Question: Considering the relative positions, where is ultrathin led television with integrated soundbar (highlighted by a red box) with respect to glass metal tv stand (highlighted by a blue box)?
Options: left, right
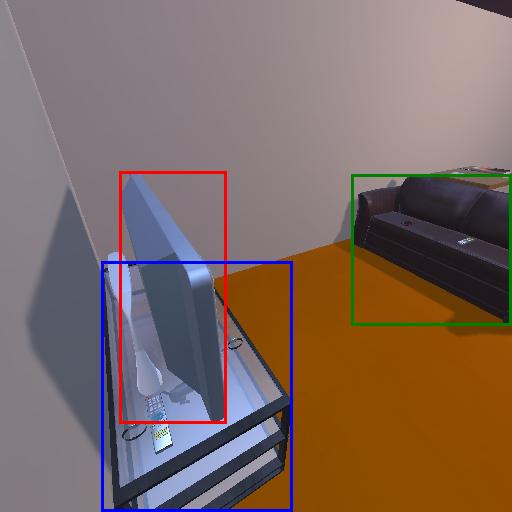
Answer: left